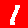
Digit: 1